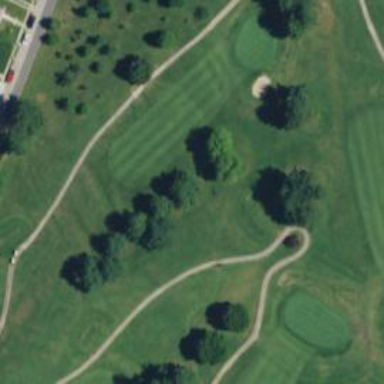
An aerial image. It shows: Golf hole.